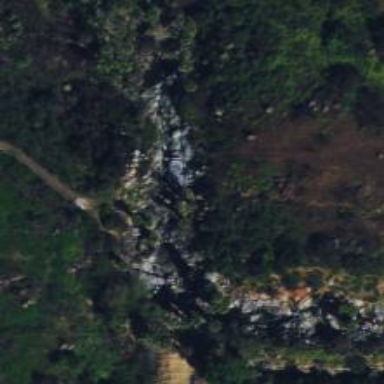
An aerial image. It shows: Beautiful waterfall.